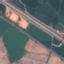
Land use / land cover: Highway